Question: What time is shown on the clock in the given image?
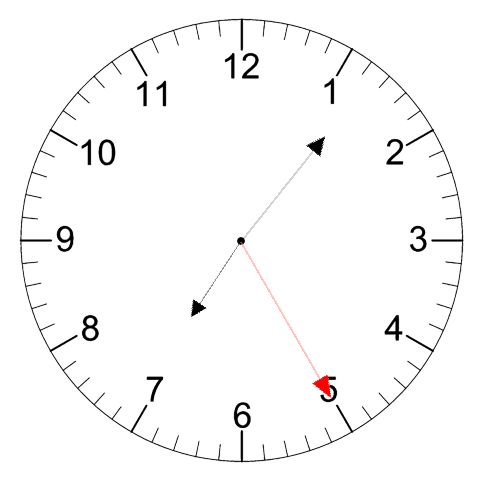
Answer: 07:06:25